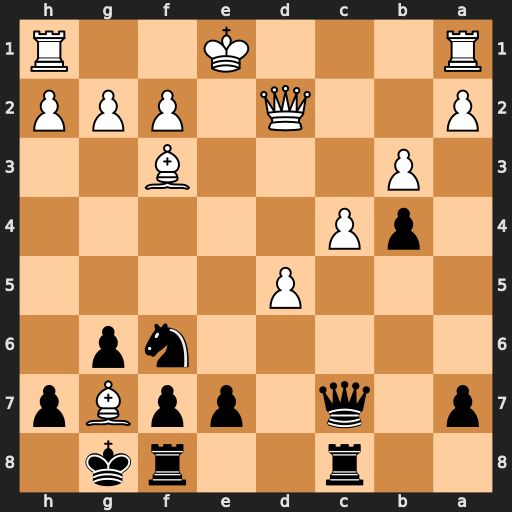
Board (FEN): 2r2rk1/p1q1ppBp/5np1/3P4/1pP5/1P3B2/P2Q1PPP/R3K2R
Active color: b
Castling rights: KQ
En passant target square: -
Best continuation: Qe5+ Kd1 Qxa1+